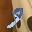
Label: 9